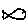
Label: fish